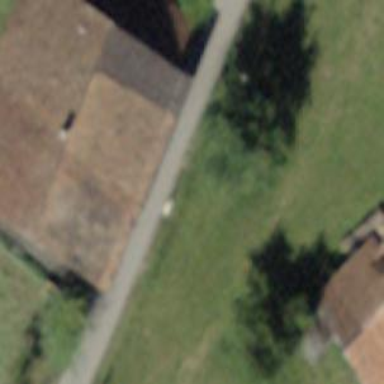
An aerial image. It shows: Farm building.